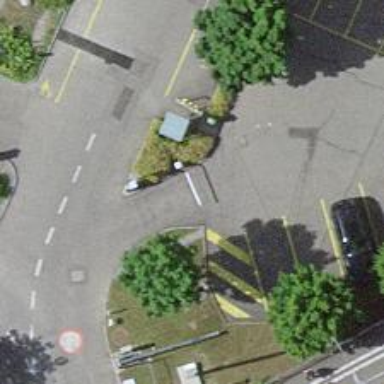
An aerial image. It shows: Lift gate barrier.